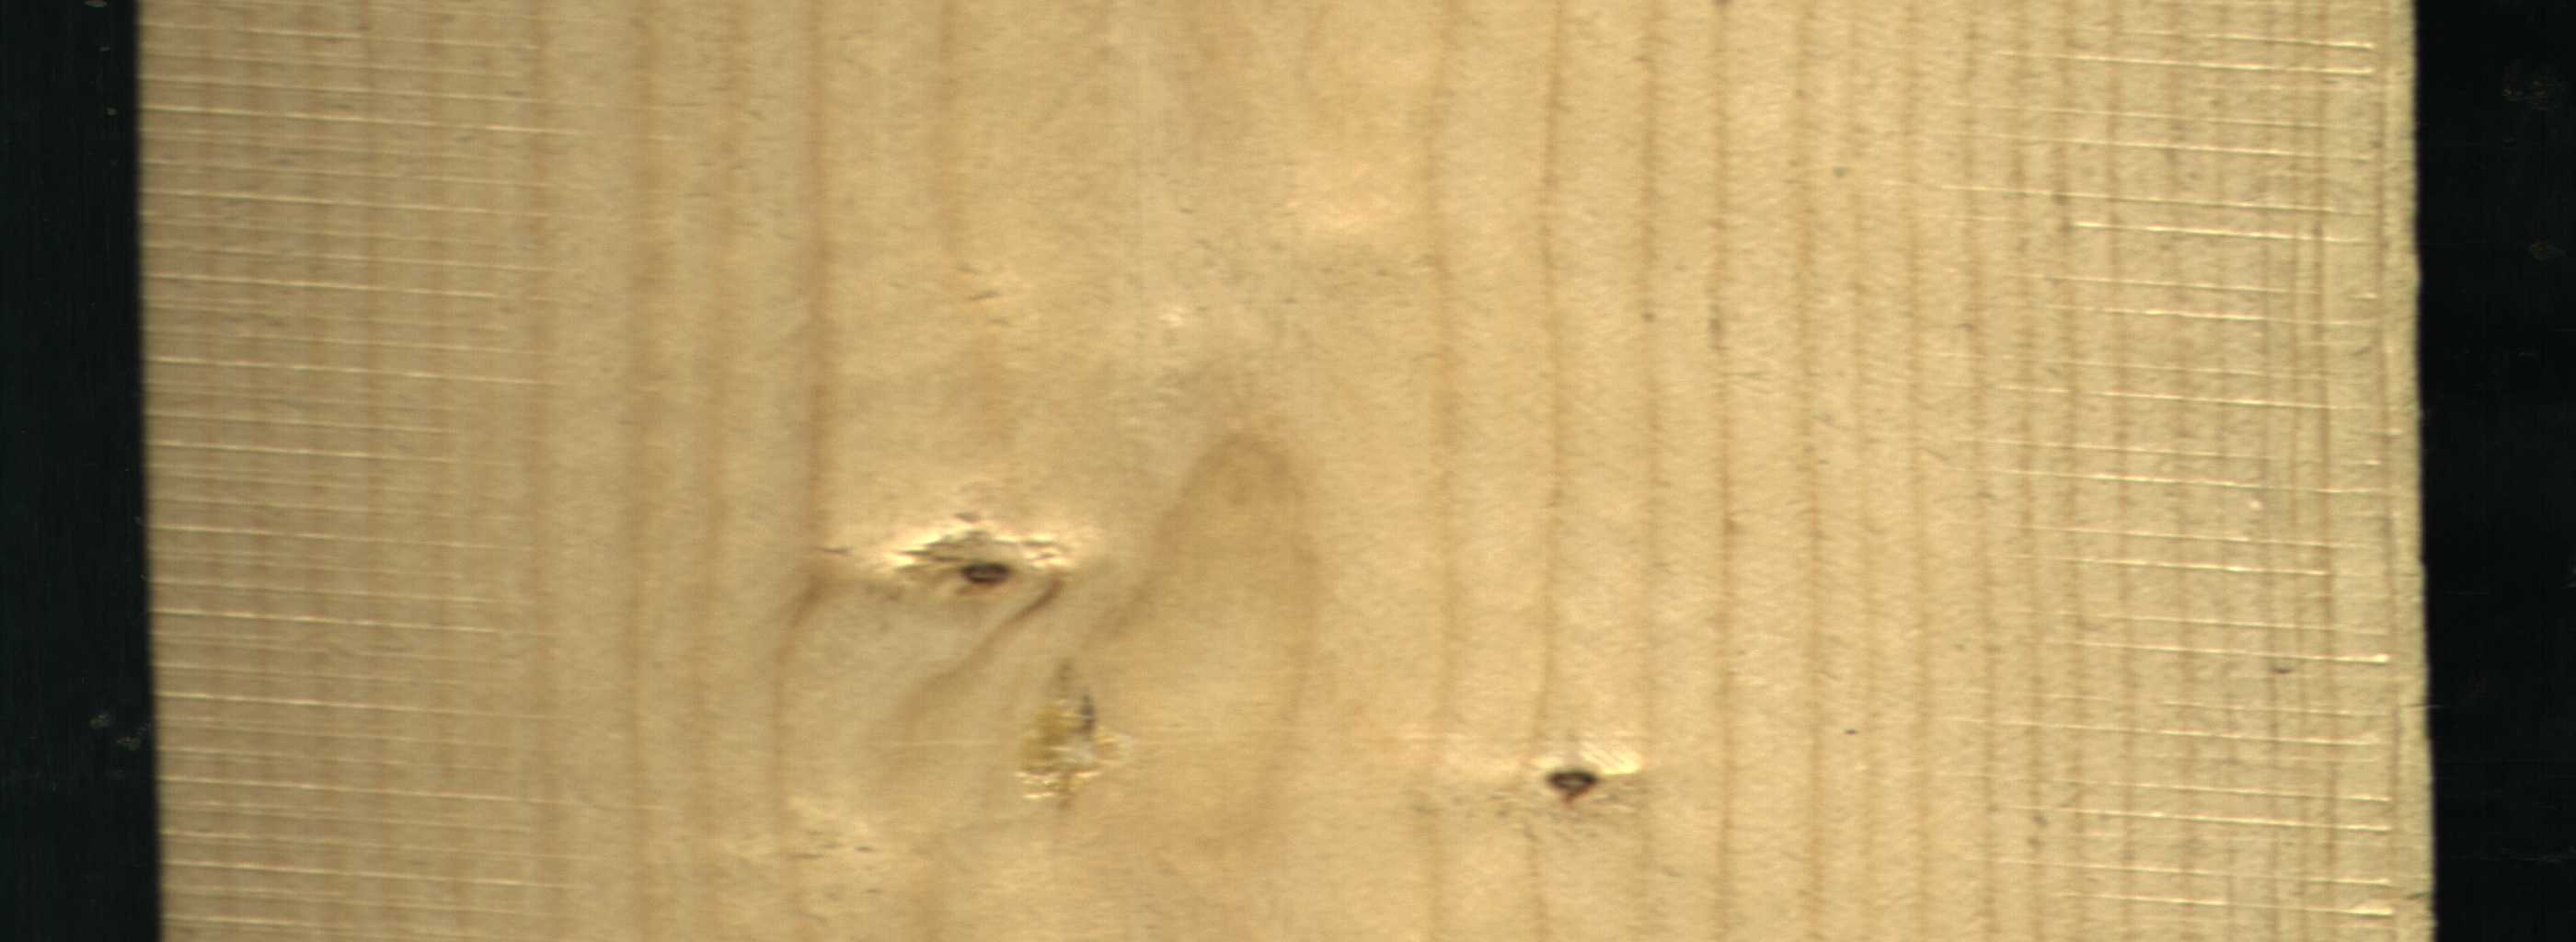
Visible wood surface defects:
resin
Live_Knot
Live_Knot